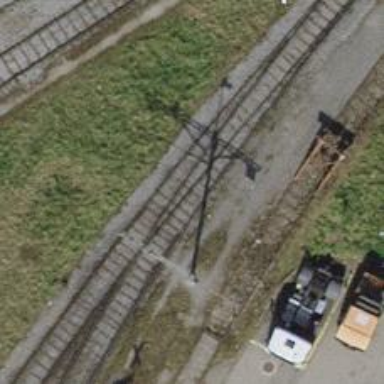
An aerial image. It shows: Single railway track with electrified contact line. It is spur track.